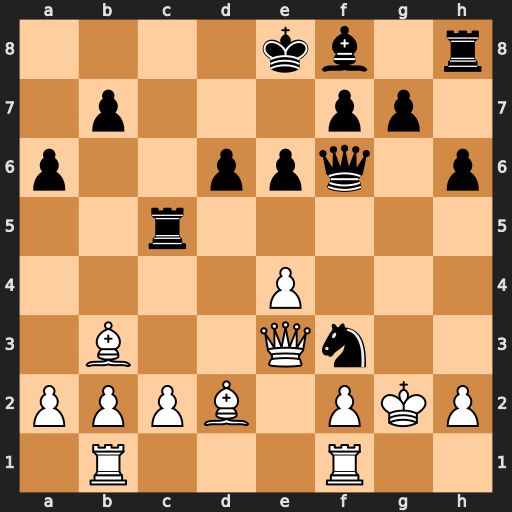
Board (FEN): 4kb1r/1p3pp1/p2ppq1p/2r5/4P3/1B2Qn2/PPPB1PKP/1R3R2
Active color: w
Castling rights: k
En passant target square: -
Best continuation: Qxf3 Rg5+ Bxg5 Qxf3+ Kxf3